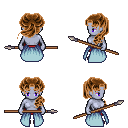
a pixel art fantasy rpg character, female body template, dark elf, purple skin, overskirt, red pants, brown princess hairstyle, brown shoes, spear, four views (front, back, left, right), 2x2 character sprite sheet, small pixel art, hard edges, no anti-aliasing